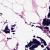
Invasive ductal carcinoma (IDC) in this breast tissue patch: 0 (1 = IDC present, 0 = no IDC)